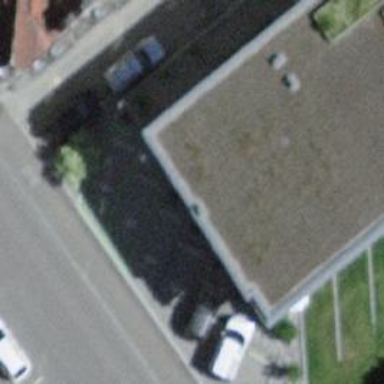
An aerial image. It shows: Charging station.